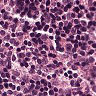
Metastatic tissue present: no